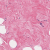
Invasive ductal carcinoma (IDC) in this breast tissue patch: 0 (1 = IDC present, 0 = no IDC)